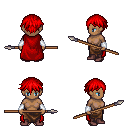
a pixel art fantasy rpg character, female body template, human, dark skin, red cape, robe skirt, red short bangs hairstyle, white cloth bracers, maroon shoes, spear, four views (front, back, left, right), 2x2 character sprite sheet, small pixel art, hard edges, no anti-aliasing